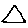
Label: triangle